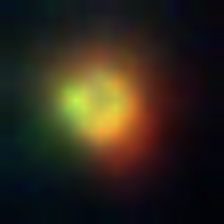
Taxon: NanoPlankton
Group: Other